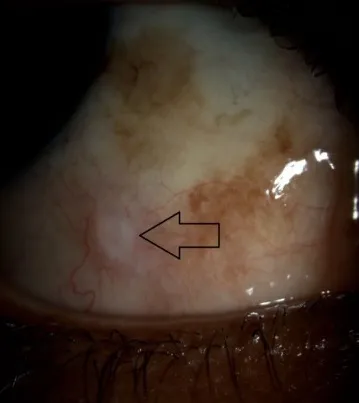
At presentation. External photograph of the right eye reveals conjunctival congestion in the inferonal quadrant of the eye with a prominent area of scleral protuberance (arrow) signifying the site of the bee sting injury.
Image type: medical_photograph (oral_photograph)